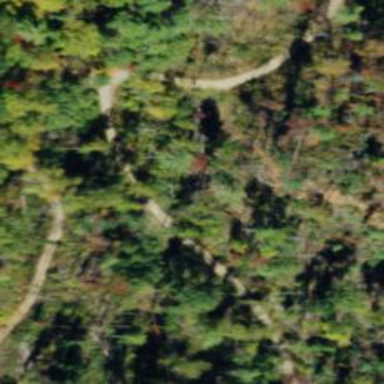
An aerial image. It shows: Grade3 track road.